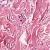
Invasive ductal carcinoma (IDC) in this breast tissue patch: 0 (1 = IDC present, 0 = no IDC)